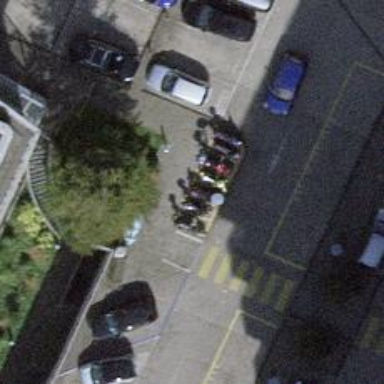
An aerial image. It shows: Motorcycle parking area.